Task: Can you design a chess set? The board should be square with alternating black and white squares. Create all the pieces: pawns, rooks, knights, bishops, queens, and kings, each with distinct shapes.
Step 4831:
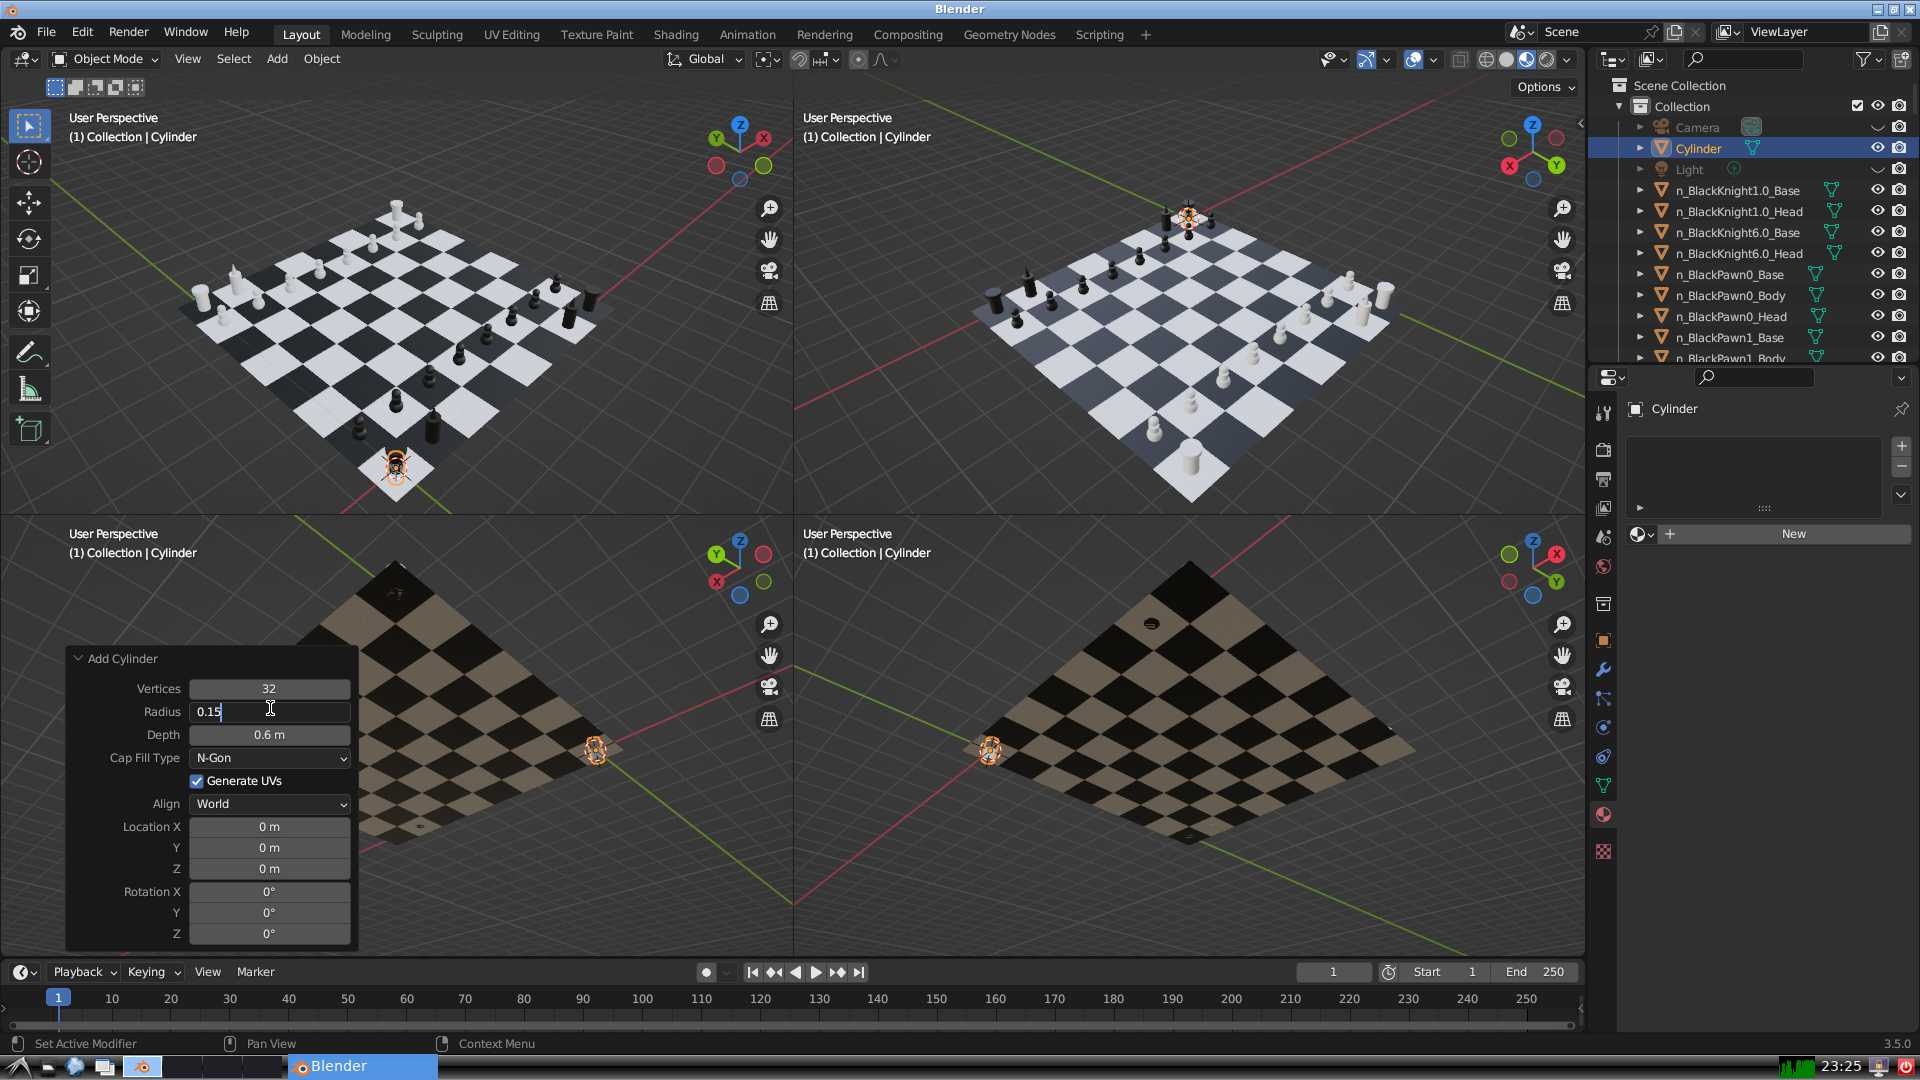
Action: {"key_press": ['Return']}